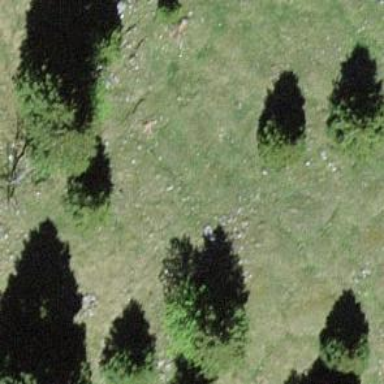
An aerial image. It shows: Needle-leaved tree in nature.